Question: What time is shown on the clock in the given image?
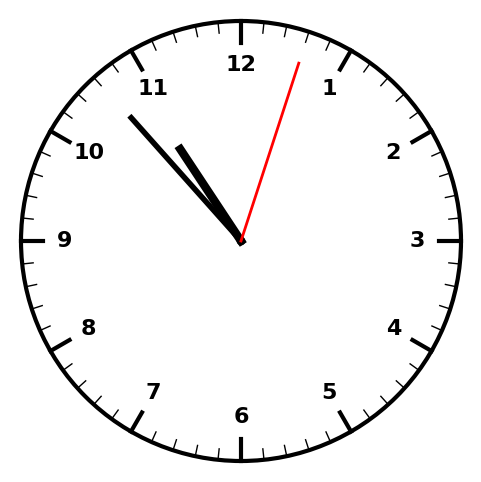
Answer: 10:53:03